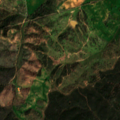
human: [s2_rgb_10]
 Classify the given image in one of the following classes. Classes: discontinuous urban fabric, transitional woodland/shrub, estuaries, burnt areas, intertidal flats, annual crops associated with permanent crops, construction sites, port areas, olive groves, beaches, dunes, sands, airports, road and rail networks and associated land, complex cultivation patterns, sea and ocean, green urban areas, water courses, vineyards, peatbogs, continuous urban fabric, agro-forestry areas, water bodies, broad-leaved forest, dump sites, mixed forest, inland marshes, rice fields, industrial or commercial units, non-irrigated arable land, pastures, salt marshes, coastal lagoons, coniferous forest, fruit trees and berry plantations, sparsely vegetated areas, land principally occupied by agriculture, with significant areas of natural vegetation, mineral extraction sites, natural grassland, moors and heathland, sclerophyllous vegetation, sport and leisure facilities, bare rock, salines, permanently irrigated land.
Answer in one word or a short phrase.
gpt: non-irrigated arable land, broad-leaved forest, transitional woodland/shrub